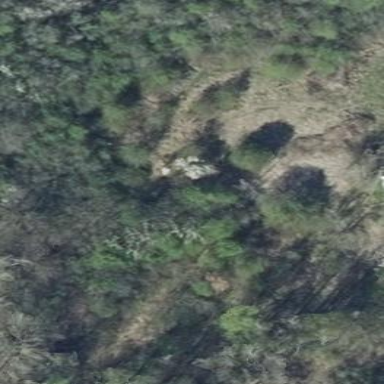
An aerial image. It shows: Mixed woodland with various types of leaves.